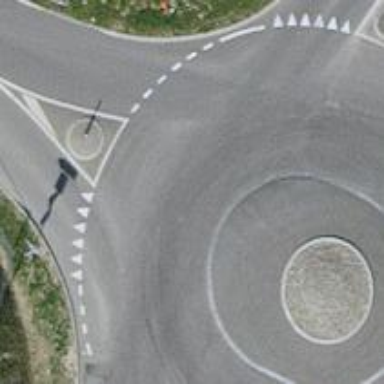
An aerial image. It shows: Secondary road leading to roundabout.